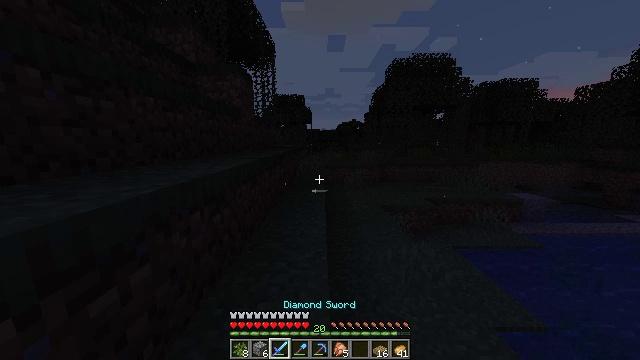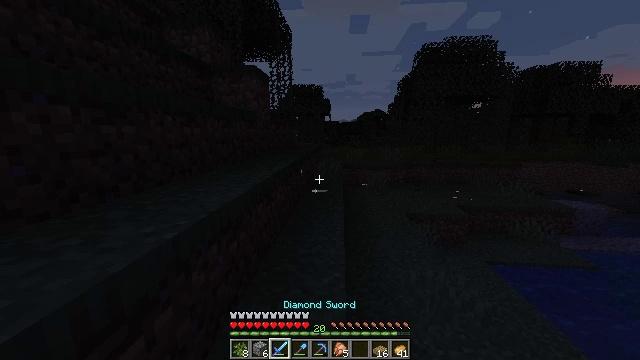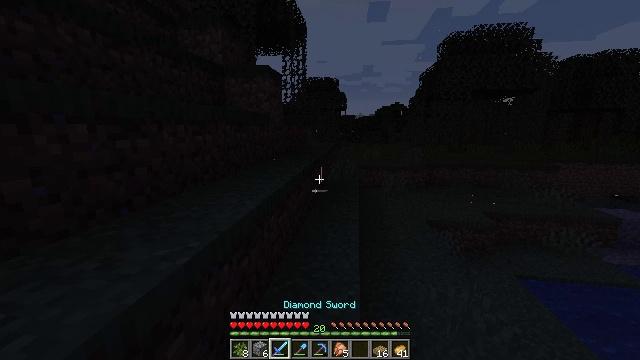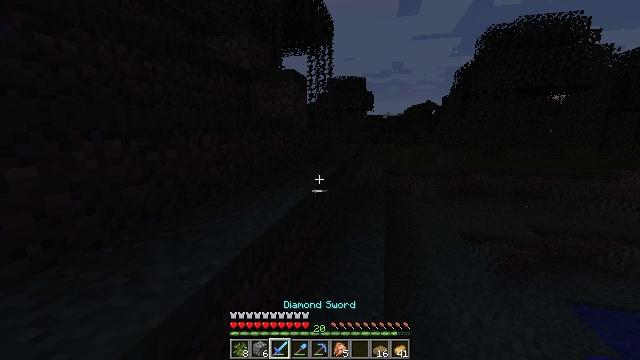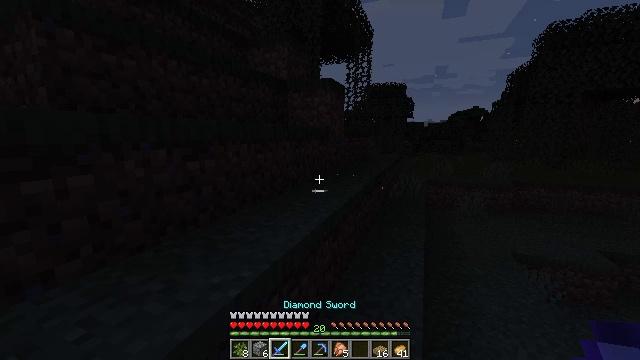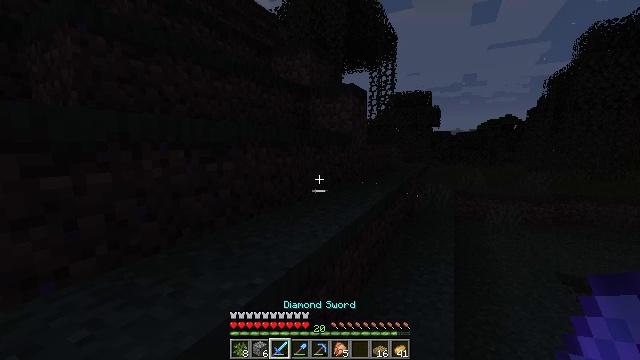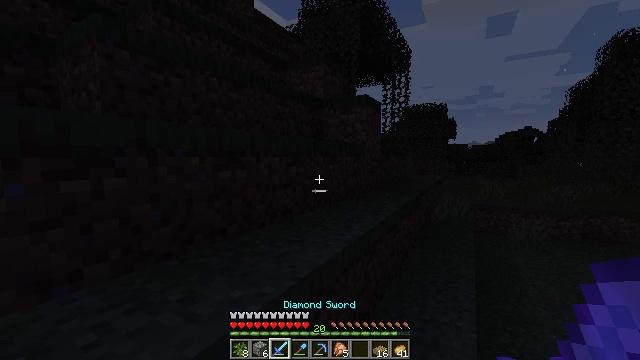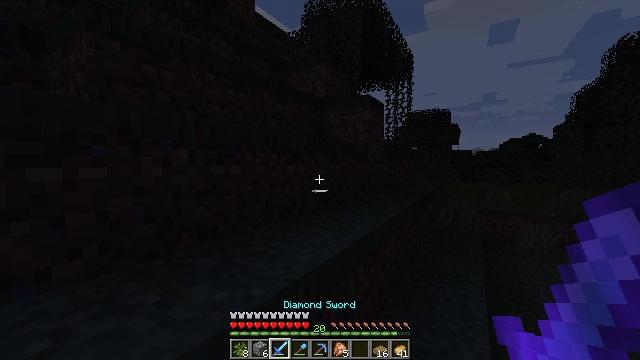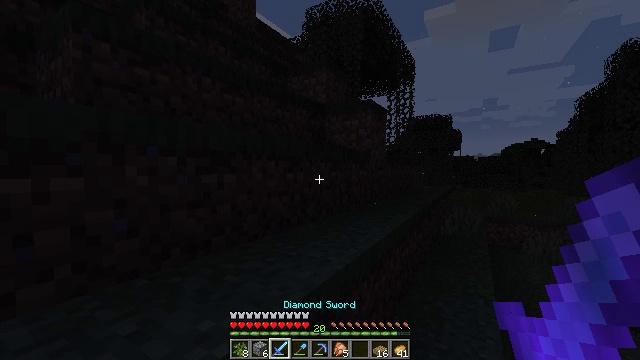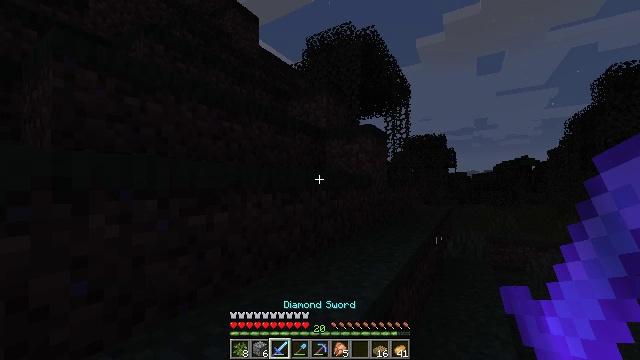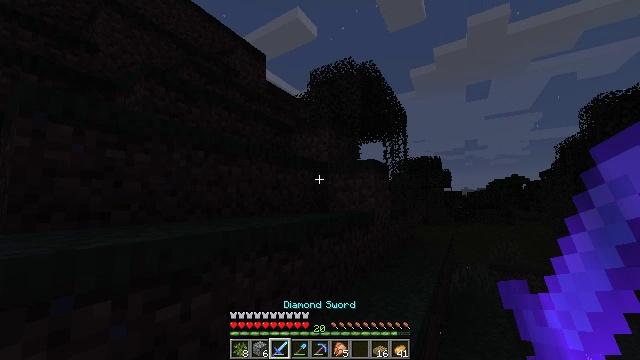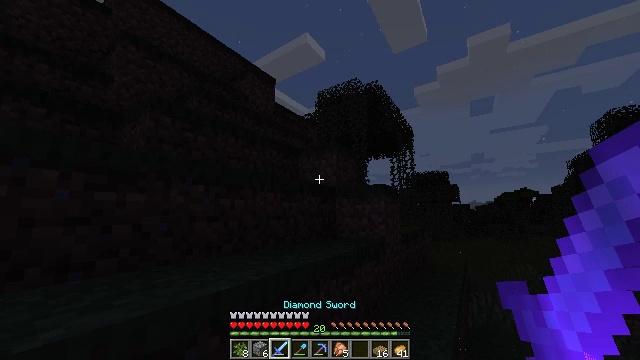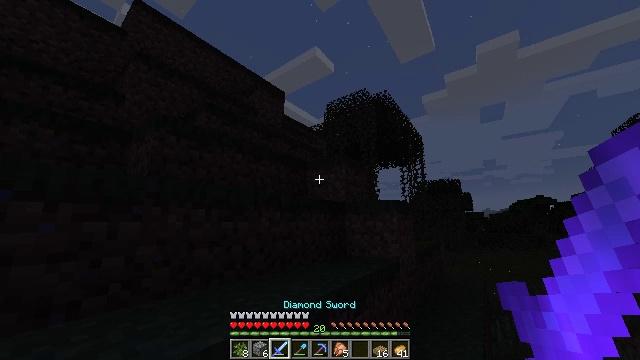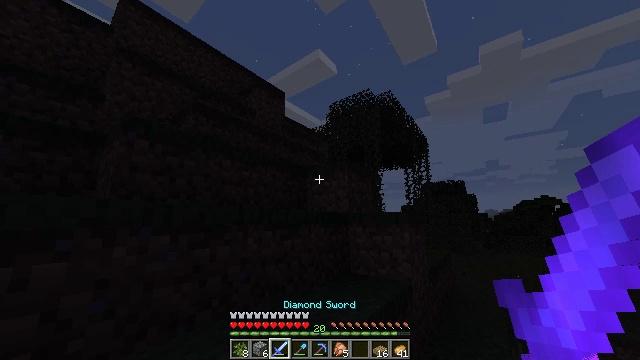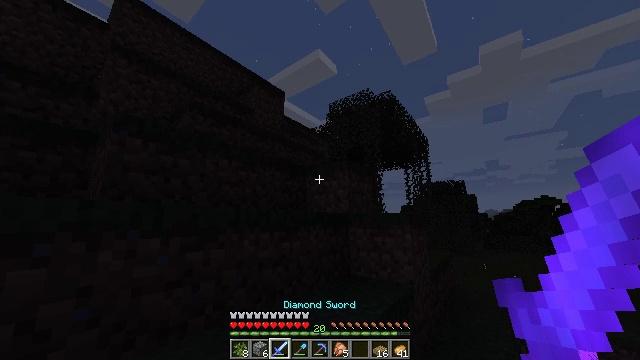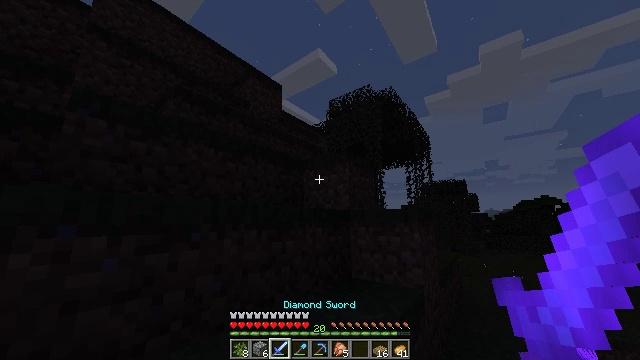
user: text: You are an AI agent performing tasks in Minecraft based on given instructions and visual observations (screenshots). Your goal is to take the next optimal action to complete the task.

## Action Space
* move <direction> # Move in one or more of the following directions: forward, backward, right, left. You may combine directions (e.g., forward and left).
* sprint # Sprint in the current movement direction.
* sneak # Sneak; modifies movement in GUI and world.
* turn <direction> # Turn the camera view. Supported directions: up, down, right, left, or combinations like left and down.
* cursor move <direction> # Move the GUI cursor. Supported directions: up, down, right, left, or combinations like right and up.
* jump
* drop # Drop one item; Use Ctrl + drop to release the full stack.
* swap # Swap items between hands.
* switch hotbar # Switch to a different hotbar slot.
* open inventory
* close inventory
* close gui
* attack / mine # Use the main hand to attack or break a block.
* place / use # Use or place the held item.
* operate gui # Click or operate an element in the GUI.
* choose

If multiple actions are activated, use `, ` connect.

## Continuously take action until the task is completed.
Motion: motion action
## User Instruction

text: Mine oak leaves.
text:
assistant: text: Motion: move forward, turn left and down, jump
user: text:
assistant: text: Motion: move forward, turn left, jump
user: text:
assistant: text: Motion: move forward, turn left, jump
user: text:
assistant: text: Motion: move forward, turn left and up, jump
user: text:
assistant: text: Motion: move forward, turn left and up, jump
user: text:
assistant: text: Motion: move forward, turn left and up, jump
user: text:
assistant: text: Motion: move forward, turn up, jump
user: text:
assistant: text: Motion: move forward, sprint, turn up, jump
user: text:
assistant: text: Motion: move forward, sprint, turn up, jump
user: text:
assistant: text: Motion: move forward, sprint, turn up, jump
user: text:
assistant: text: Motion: move forward, sprint, turn left and up, jump
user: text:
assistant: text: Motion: move forward, turn left and up, jump
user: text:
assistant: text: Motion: move forward, jump
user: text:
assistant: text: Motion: move forward, jump
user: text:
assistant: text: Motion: move forward, jump
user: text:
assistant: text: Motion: move forward, jump
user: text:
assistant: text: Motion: move forward, jump
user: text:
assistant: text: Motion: move forward, jump
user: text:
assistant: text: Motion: move forward, sprint, jump
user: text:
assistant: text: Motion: move forward, sprint, turn left and down, jump
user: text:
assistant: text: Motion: move forward, sprint, turn left, jump
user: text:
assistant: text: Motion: move forward, sprint, jump
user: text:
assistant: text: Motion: move forward, jump
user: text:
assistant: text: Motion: move forward, jump
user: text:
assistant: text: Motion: move forward, jump
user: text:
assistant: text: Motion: move forward, turn down, jump
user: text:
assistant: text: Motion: move forward, turn left and down, jump
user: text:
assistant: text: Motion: move forward, turn left and down, jump
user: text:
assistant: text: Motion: move forward, sprint, turn left and down, jump
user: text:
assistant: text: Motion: move forward, sprint, turn left and down, jump